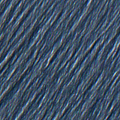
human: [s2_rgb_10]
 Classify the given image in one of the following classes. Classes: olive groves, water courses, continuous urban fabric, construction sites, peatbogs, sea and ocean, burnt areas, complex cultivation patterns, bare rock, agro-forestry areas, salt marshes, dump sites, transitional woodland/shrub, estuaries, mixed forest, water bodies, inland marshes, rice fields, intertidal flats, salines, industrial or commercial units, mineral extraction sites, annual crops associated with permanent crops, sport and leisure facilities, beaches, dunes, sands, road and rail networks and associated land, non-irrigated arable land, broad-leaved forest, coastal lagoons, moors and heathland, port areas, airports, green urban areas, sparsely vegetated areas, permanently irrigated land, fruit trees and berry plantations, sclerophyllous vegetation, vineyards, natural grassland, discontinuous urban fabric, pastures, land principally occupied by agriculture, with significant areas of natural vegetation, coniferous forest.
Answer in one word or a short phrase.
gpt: continuous urban fabric